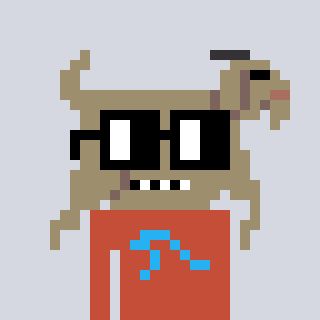
a pixel art character with square black glasses, a goat-shaped head and a rust-colored body on a cool background